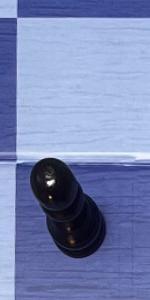
Label: Pawn_Black